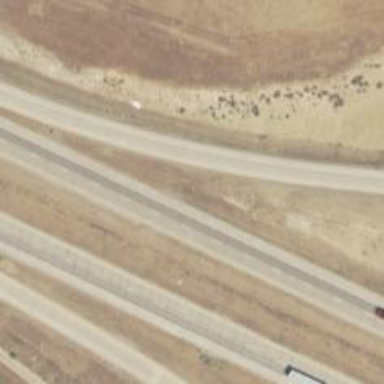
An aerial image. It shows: Asphalt motorway link at interchange junction.